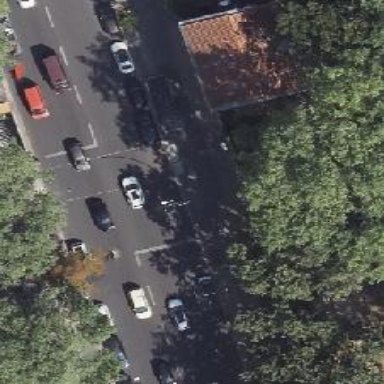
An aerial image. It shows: Bicycle parking located on the sidewalk.